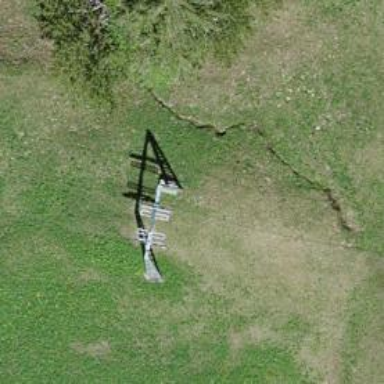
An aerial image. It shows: Pylon used for aerialway.